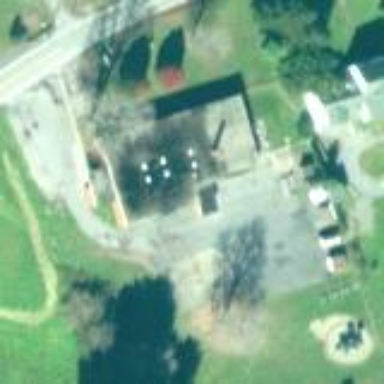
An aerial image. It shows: School.